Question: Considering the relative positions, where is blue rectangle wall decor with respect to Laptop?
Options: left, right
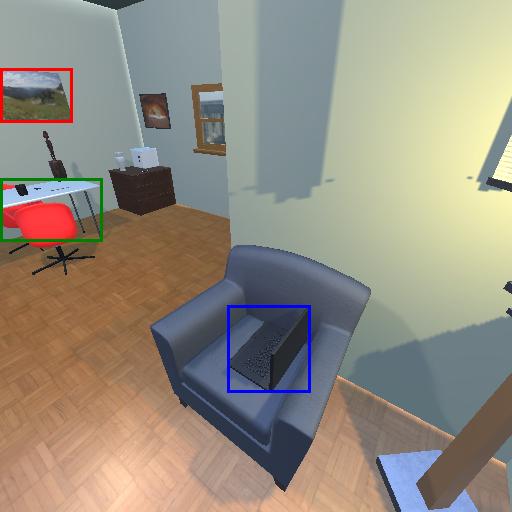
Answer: left